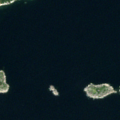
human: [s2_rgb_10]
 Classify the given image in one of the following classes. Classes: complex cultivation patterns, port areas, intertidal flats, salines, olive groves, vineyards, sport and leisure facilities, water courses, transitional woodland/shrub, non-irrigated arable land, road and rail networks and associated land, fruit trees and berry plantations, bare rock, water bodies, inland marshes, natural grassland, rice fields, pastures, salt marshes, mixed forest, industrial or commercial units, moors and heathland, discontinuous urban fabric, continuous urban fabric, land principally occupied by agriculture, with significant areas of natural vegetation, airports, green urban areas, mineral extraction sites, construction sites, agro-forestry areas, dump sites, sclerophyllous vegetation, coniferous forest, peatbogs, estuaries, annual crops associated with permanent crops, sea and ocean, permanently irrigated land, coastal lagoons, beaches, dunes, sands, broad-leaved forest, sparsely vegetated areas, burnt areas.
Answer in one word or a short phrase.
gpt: broad-leaved forest, sea and ocean